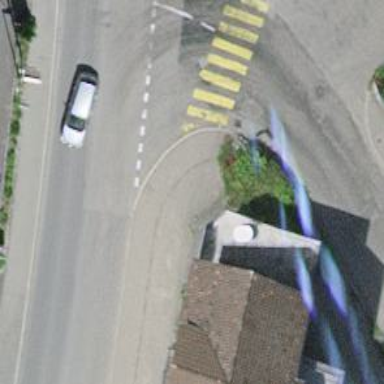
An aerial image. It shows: Kerb serving as barrier.